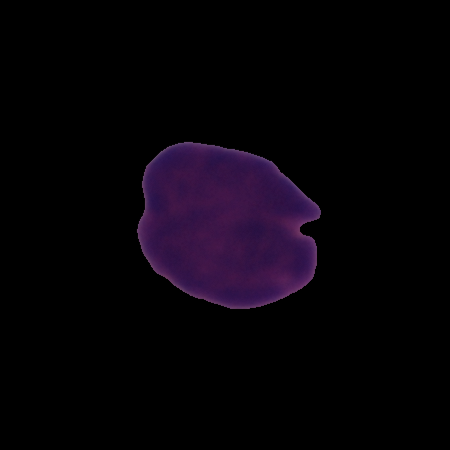
Label: cancer